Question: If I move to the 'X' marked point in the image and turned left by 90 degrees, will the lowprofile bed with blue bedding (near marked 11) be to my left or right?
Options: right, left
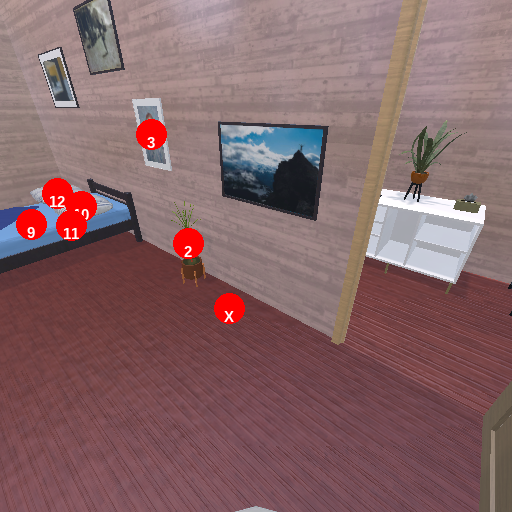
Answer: right